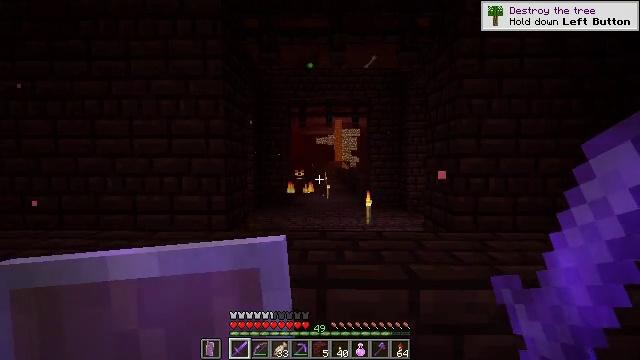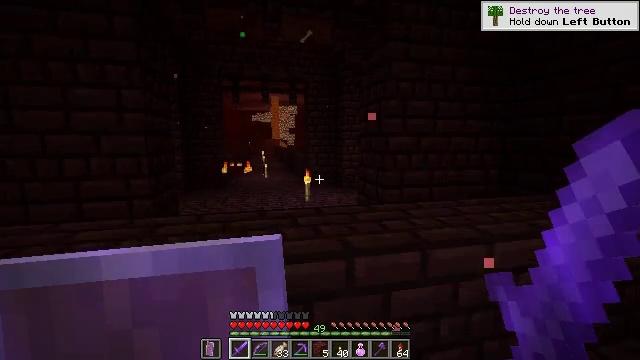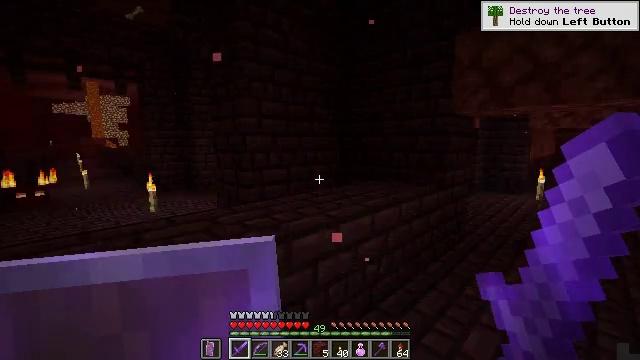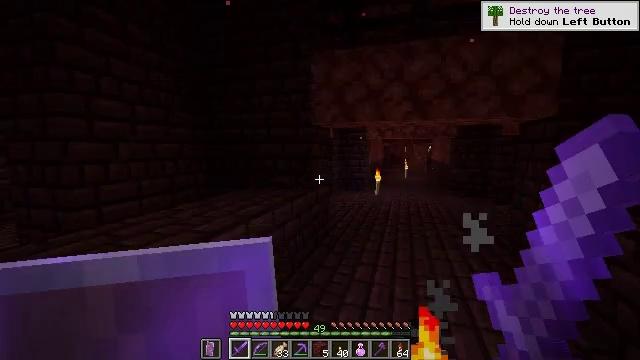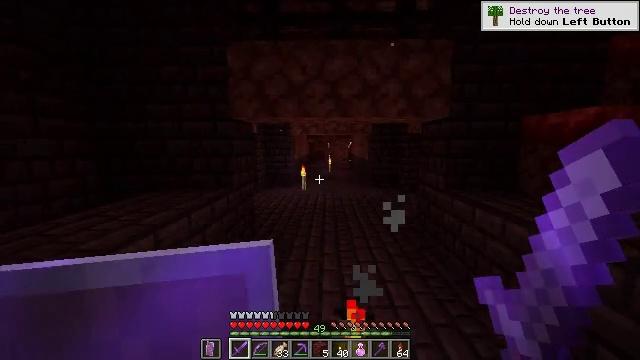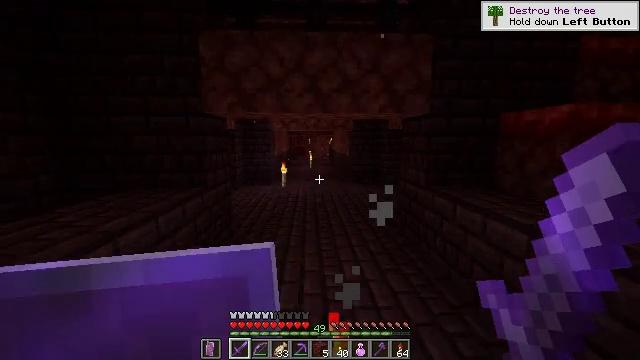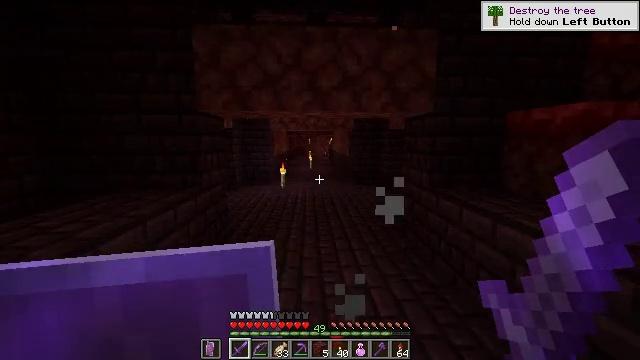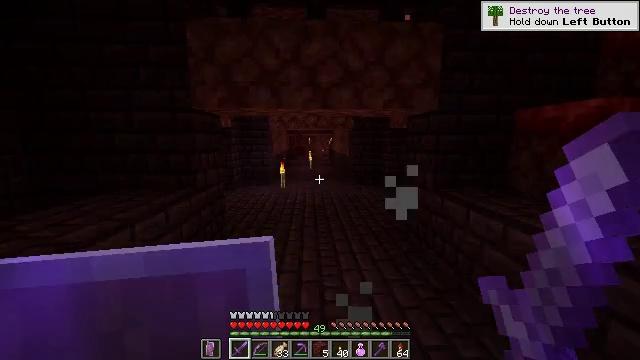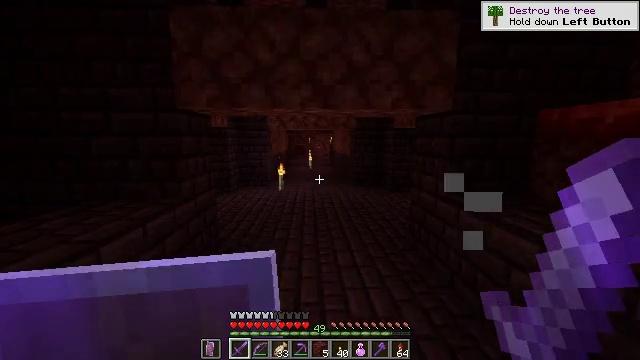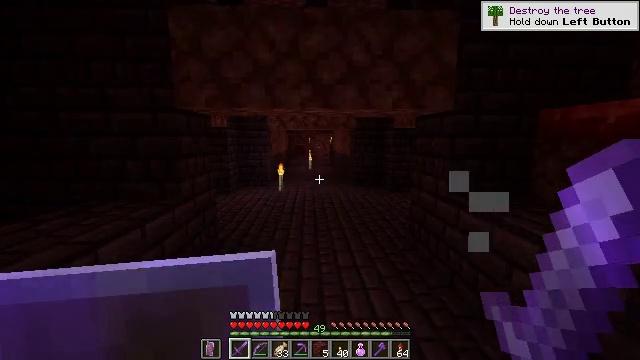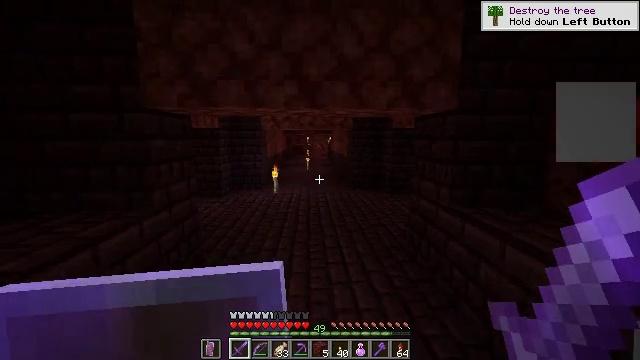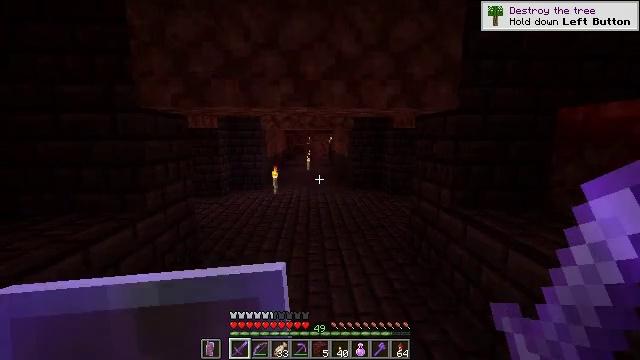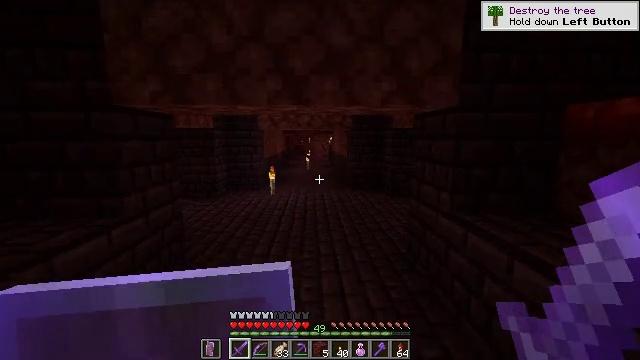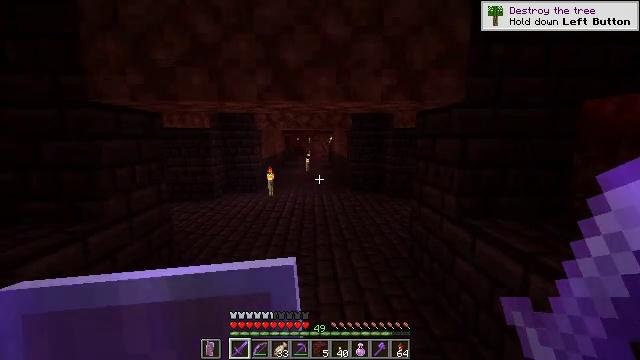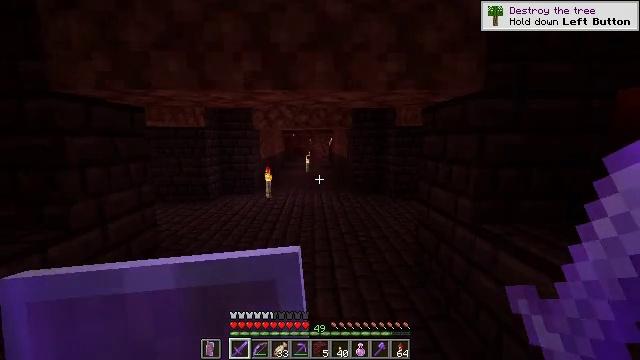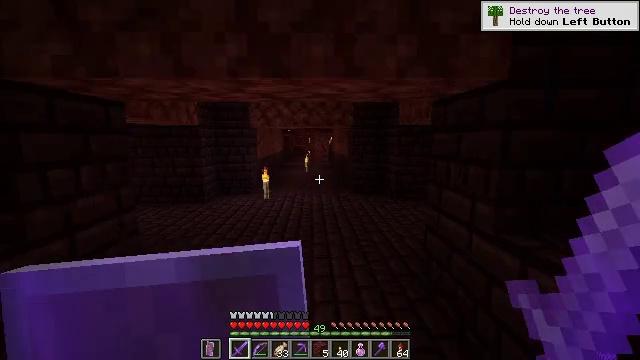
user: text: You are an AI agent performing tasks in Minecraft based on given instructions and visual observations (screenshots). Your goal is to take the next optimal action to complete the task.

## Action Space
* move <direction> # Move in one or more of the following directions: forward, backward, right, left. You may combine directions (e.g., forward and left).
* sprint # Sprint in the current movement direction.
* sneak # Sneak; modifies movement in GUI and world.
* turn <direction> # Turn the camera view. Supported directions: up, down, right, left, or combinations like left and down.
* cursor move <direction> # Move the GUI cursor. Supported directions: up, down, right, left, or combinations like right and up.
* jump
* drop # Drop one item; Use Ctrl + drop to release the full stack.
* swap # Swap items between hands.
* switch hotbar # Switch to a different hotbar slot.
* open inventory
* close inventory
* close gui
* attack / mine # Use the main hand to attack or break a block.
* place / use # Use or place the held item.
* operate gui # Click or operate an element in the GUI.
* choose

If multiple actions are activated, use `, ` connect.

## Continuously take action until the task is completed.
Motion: motion action
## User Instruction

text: Defeat a magma cube.
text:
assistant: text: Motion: turn right and down
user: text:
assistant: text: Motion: turn right
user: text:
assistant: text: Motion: turn right and up
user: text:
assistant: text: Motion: move forward, turn right
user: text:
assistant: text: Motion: move forward, turn right
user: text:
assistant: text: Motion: move forward
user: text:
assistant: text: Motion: move forward
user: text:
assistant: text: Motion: move forward
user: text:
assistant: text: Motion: move forward and move right
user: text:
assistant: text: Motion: move forward and move right
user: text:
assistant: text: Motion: move forward and move right
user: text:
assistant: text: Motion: move forward
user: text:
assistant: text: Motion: move forward
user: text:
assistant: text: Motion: move forward
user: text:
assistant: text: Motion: move forward
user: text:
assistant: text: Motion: move forward
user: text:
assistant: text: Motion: move forward, turn left
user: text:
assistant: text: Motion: move forward, turn left and up
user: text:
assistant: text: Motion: move forward, turn left and up
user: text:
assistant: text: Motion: move forward, turn left and up
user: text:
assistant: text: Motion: move forward, turn left and up
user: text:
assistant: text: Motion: move forward, turn left and up
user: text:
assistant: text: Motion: move forward and move right, turn left
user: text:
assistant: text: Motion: move forward and move right, turn left
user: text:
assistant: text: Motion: move forward and move right, turn left
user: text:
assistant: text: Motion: move forward and move right
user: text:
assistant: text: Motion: move forward and move right
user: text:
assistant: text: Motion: move forward and move right
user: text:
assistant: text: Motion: move forward and move right, turn left
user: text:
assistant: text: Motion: move forward and move right, turn left and down